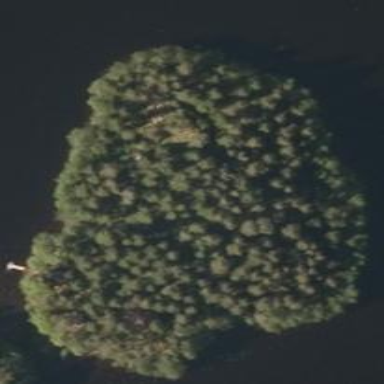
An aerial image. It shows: Image showing island.